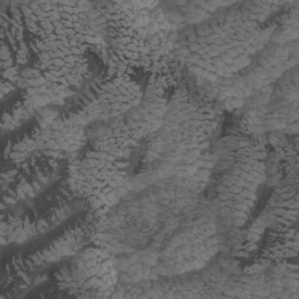
Label: non_frost